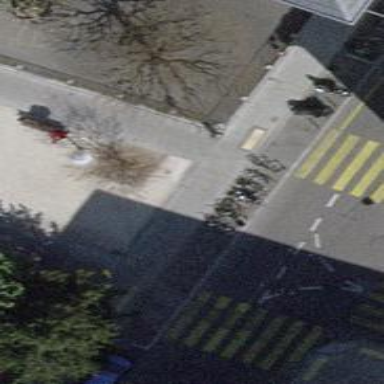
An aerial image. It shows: Pedestrian road with sidewalks on both sides. The surface is covered with fine gravel.